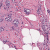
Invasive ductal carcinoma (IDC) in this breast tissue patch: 0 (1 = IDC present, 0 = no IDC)